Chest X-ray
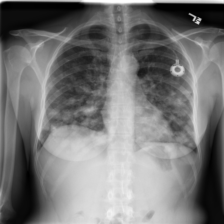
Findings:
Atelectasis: negative
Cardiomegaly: negative
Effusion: negative
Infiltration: negative
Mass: positive
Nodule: negative
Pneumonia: negative
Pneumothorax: negative
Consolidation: negative
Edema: negative
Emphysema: negative
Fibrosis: negative
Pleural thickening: negative
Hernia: negative